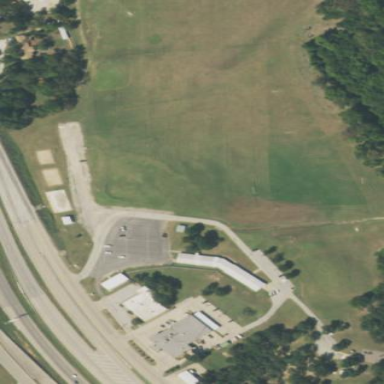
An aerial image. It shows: Park area designated for recreational activities. The park is specifically designed for disc golf.